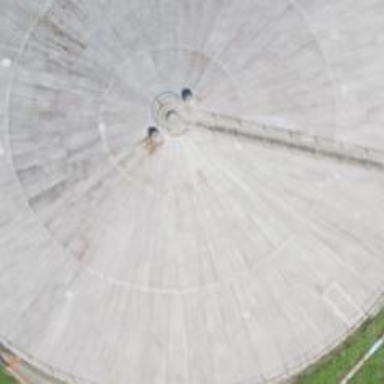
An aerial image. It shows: Storage tank that is man-made.